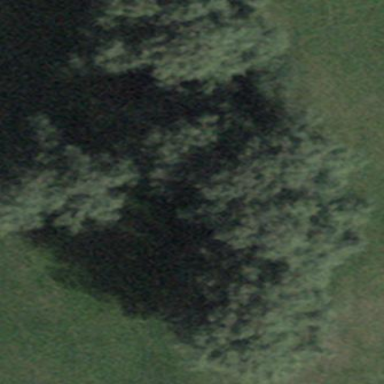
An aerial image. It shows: Forest area.